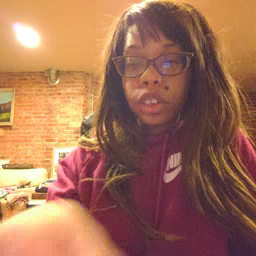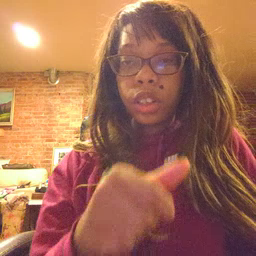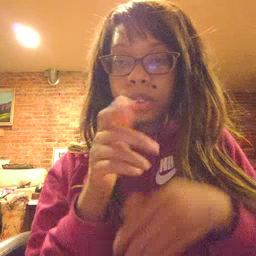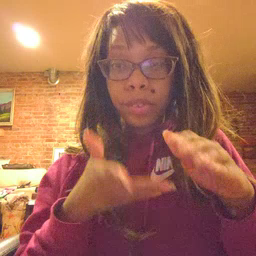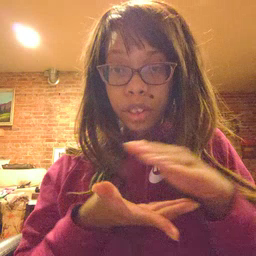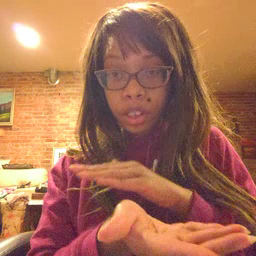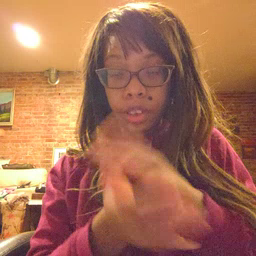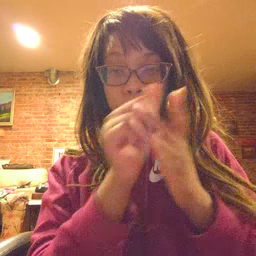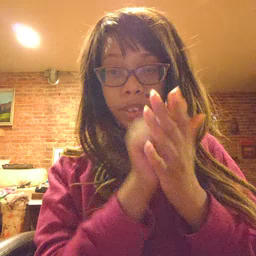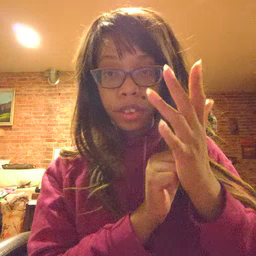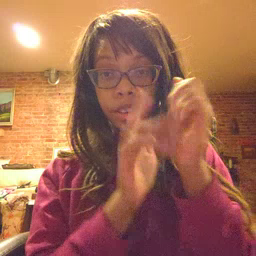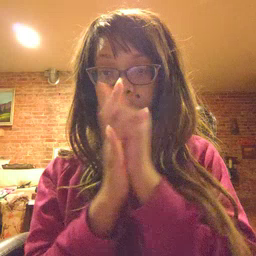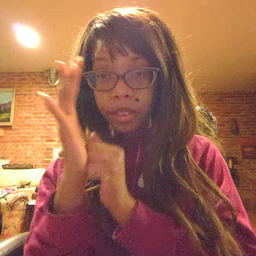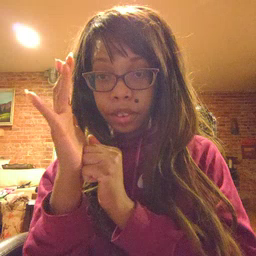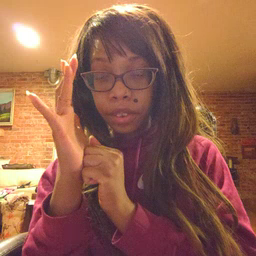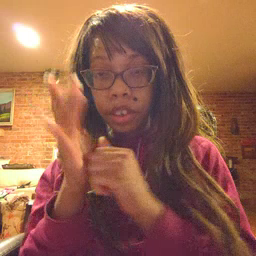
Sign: mitten